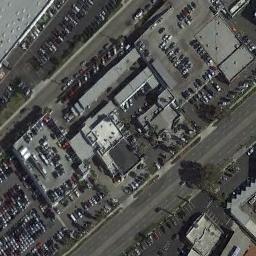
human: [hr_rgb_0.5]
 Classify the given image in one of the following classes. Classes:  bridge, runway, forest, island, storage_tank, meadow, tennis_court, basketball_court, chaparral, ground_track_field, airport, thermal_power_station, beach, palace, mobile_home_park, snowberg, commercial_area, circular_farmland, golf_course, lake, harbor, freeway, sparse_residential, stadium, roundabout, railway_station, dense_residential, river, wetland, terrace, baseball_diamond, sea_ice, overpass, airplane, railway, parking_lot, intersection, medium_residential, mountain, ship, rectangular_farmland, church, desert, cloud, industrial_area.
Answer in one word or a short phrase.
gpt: parking_lot